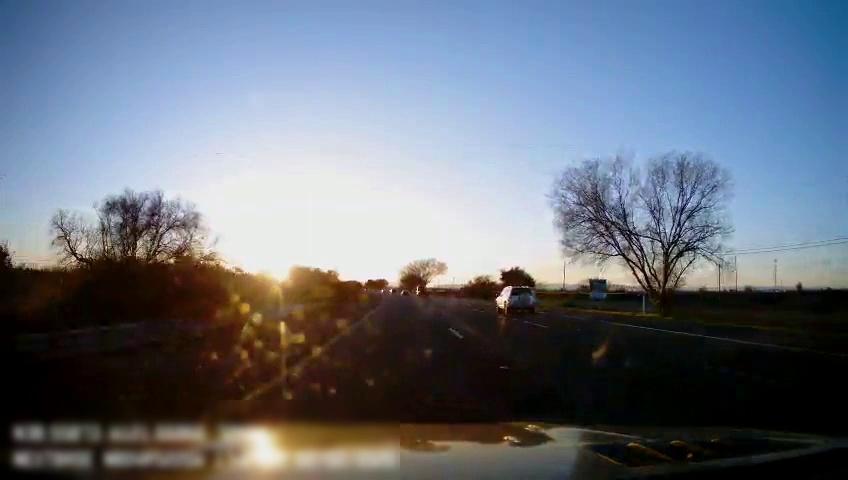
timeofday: Day
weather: Sunny
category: Drivable Space
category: Vehicles | SUV
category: Vehicles | Truck
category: Lanes | Alternate Lane
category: Lanes | Current Lane
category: Lanes | Current Lane
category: Lanes | Alternate Lane
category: Traffic | Signs